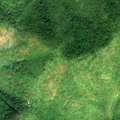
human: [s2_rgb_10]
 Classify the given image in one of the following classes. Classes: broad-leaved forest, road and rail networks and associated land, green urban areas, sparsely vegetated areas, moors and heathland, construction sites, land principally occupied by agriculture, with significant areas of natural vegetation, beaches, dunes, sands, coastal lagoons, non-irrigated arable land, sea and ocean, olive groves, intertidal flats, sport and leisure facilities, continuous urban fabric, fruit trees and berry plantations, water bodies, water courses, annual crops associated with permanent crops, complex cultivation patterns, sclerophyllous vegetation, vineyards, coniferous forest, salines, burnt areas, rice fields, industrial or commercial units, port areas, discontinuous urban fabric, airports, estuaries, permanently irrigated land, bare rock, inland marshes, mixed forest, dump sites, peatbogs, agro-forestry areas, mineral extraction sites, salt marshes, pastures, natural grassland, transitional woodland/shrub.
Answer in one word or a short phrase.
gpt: broad-leaved forest